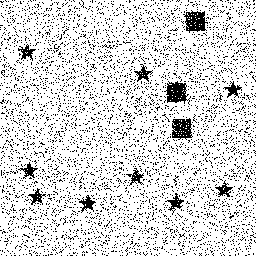
Squares: 3
Triangles: 0
Stars: 9
Total shapes: 12